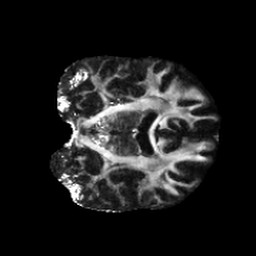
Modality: FA
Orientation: coronal
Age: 30
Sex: male
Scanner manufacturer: siemens
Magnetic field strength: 6.98 T
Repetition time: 7.776 s
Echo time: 0.076 s